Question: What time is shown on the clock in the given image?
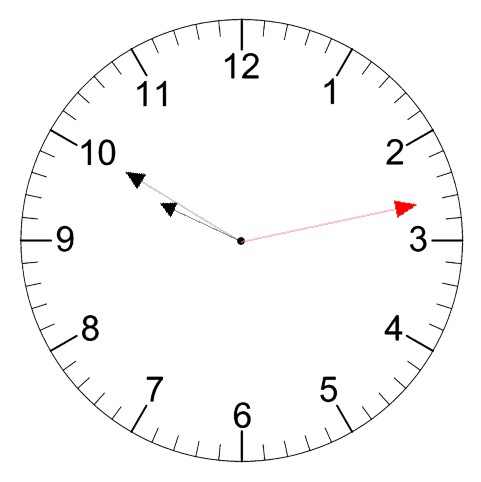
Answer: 09:50:13